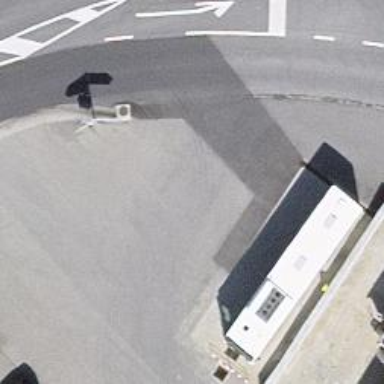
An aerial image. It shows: Bus stop with platform for public transport.